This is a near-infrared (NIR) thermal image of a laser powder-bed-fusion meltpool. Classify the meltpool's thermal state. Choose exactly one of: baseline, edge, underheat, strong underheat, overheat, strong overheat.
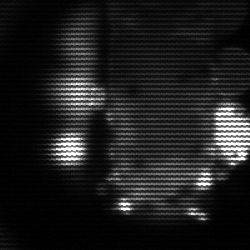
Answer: strong underheat